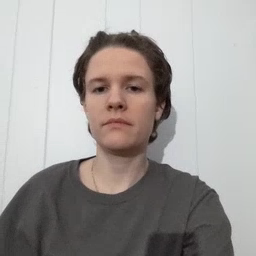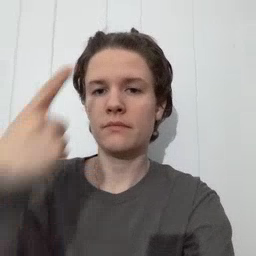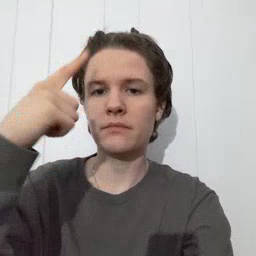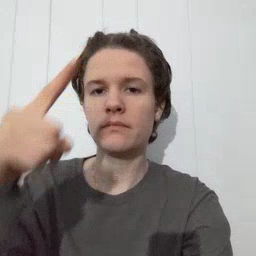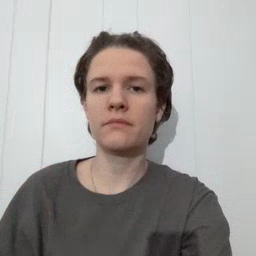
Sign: for